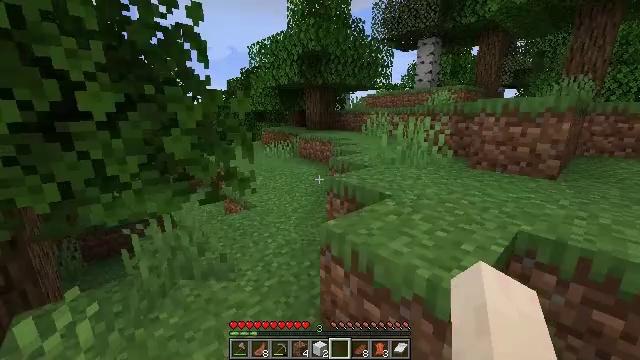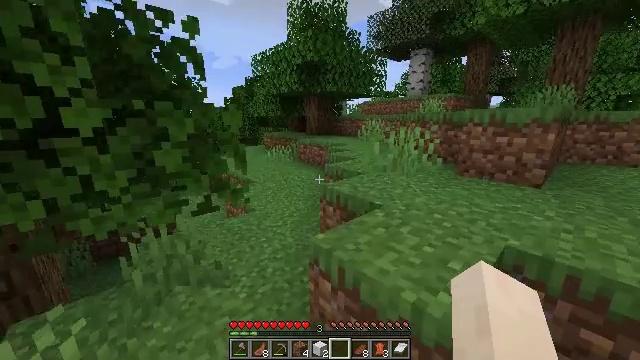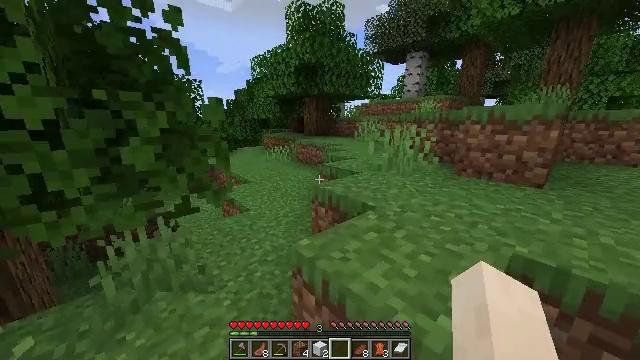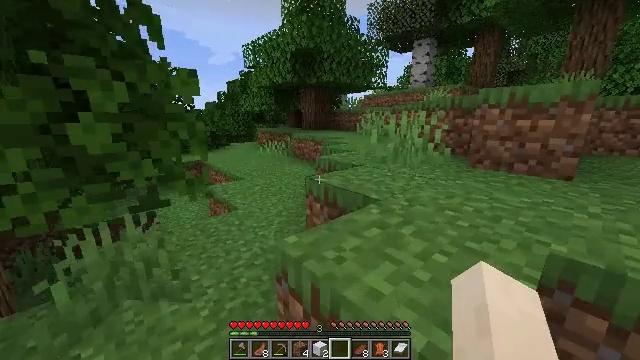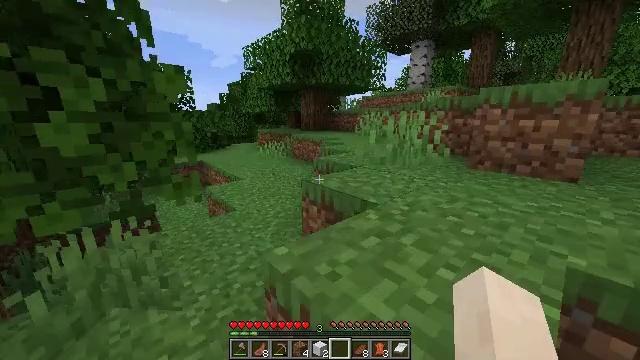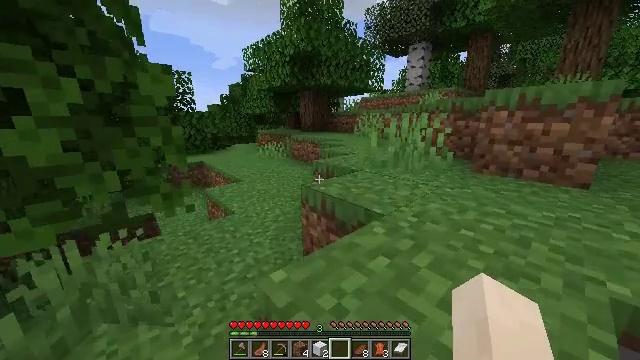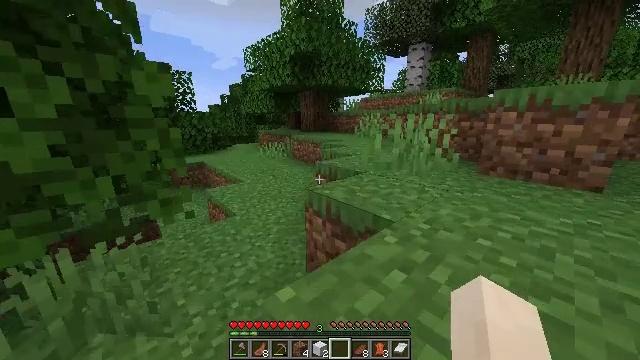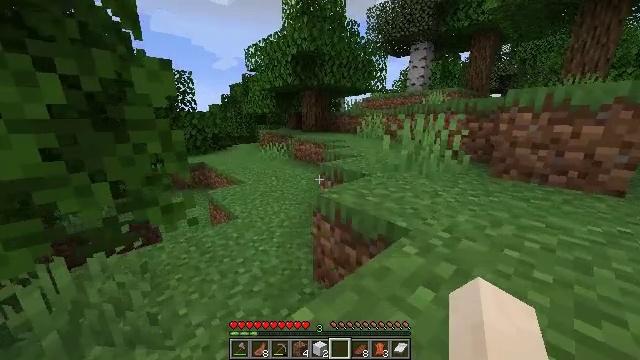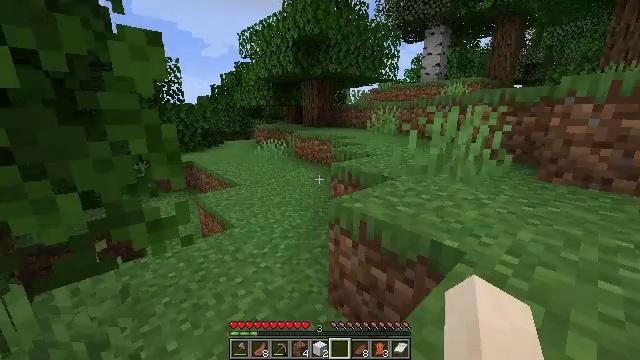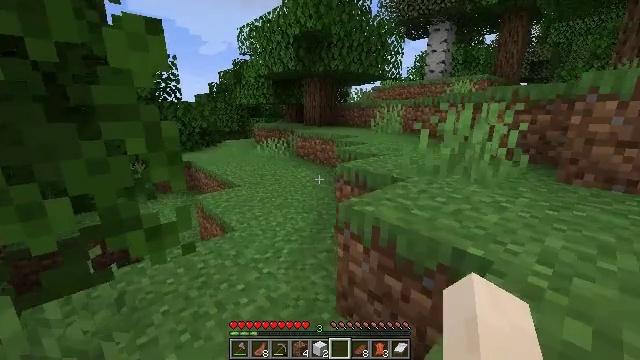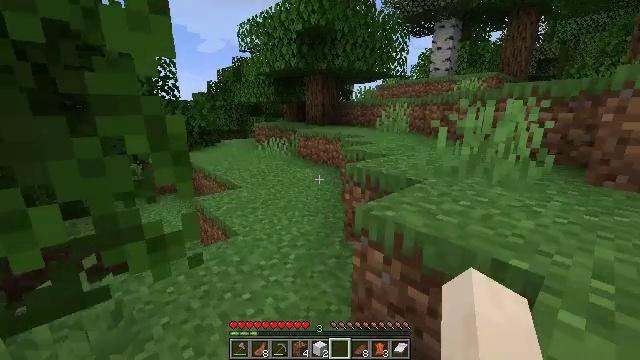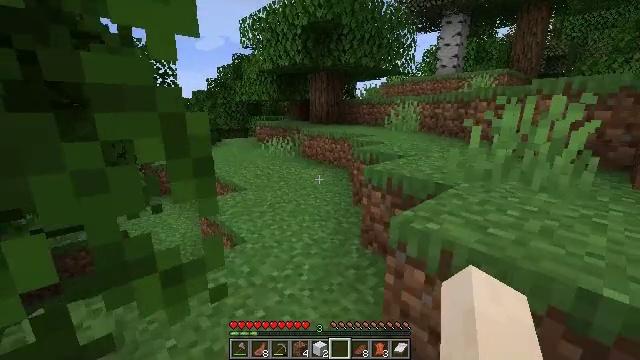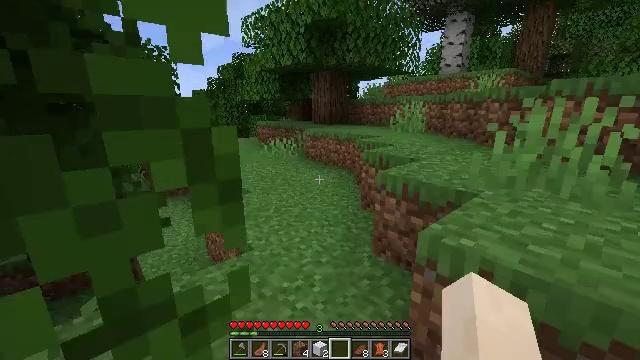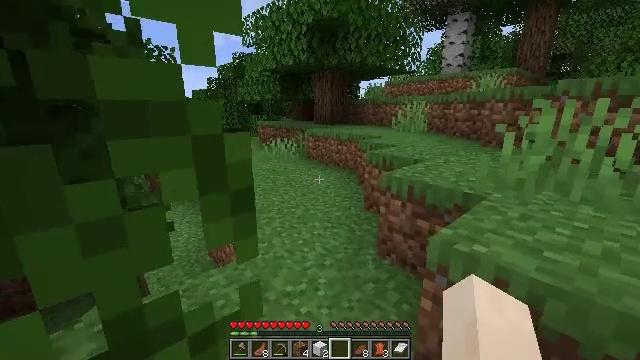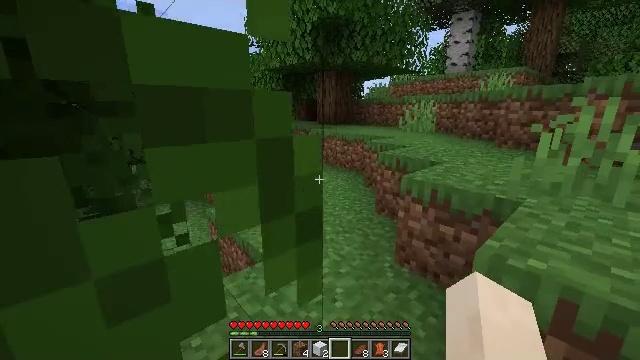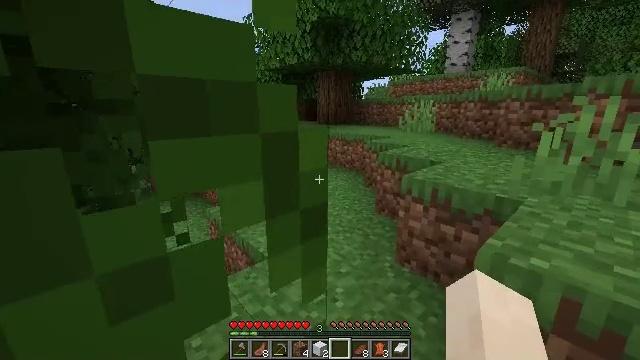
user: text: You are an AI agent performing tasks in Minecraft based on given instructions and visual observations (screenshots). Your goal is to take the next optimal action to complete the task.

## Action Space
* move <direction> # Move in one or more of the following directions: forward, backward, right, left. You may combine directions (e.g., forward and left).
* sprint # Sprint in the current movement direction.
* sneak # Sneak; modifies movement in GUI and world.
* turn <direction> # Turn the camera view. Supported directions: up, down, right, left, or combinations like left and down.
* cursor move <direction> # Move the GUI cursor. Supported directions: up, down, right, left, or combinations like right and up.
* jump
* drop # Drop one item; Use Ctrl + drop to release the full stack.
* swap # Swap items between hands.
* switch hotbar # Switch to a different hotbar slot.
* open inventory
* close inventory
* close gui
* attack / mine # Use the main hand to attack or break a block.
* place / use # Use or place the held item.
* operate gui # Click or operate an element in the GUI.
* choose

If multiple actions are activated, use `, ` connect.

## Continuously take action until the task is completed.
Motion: motion action
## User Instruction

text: Gather up the campfire.
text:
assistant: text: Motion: move forward, sprint
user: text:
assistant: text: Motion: move forward, sprint
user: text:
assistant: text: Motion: move forward, sprint
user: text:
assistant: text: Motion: move forward, sprint
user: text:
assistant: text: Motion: move forward, sprint
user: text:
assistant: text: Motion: move forward, sprint
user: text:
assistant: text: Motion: move forward, sprint
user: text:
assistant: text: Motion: move forward, sprint
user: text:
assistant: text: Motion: move forward, sprint
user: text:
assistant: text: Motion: move forward, sprint
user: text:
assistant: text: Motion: move forward, sprint
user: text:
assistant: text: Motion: move forward and move left, sprint
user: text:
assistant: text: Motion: move forward and move left
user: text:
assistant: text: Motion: move forward and move left
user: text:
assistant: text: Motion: move forward and move left
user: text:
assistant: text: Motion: move forward and move left
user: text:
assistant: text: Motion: move forward
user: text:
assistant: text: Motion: move forward
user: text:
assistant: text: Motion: move forward
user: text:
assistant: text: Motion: move forward
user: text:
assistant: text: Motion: move forward
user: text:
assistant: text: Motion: move forward
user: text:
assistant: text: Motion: move forward
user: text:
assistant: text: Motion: move forward
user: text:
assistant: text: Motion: move forward
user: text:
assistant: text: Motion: move forward
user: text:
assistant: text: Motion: move forward
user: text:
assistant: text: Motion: move forward, sprint
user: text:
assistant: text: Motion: move forward, sprint
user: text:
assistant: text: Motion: move forward, sprint, turn left